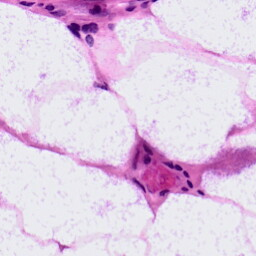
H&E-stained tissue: LymphNode